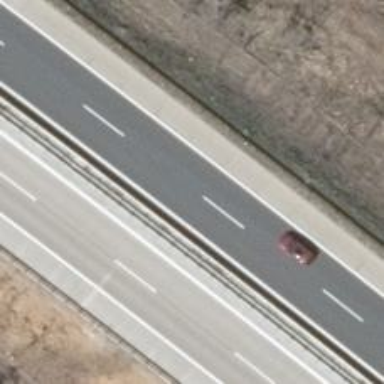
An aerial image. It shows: Asphalt motorway.